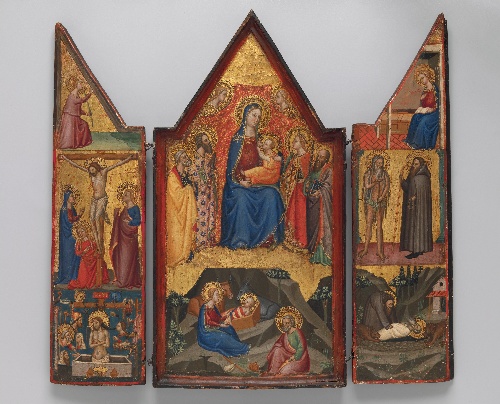
Title: Madonna and Child Enthroned with Saints Peter, Bartholomew, Catherine of Alexandria, and Paul, and (below) the Nativity; left wing (top to bottom): Annunciatory Angel, Crucified Christ with the Virgin, Saints Mary Magdalen and John, and Christ as the Man of Sorrows; right wing (top to bottom): Virgin Annunciate, Saints Onophrius and Paphnutius, and Saint Onophrius Buried by Saint Paphnutius.
Artist: Tommaso del Mazza|Master of Santa Verdiana|Matteo di Pacino
Artist bio: Italian, active Florence, late 14th century| |documented 1359–1394
Date: ca. 1380–90
Object type: Triptych
Classification: Paintings
Medium: Tempera on wood, gold ground
Culture: Italian
Dimensions: Central panel 17 1/2 x 8 in. (44.5 x 20.3 cm); left wing 16 7/8 x 4 1/2 in. (42.9 x 11.4 cm); right wing 17 1/8 x 4 5/8 in. (43.5 x 11.7 cm)
Department: Robert Lehman Collection
Credit line: Robert Lehman Collection, 1975
Accession year: 1975
Repository: Metropolitan Museum of Art, New York, NY
Tags: Madonna and Child|Crucifixion|Nativity|Saints